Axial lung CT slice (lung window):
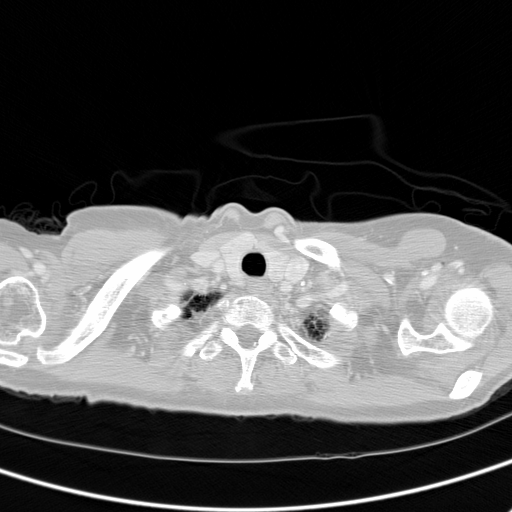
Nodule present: no